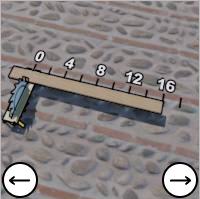
Task: length
Answer: 16
First scale value: 4.0